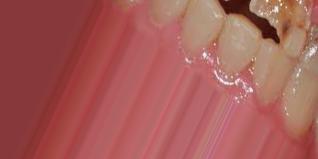
Condition: Caries